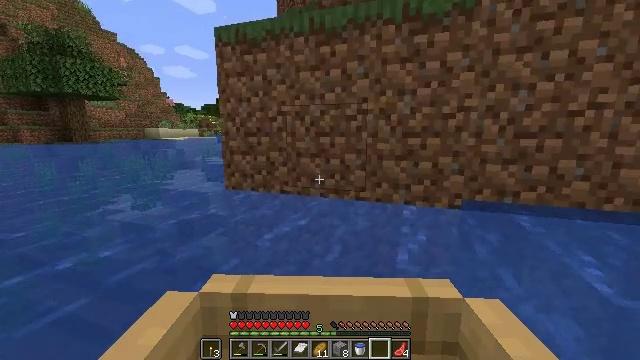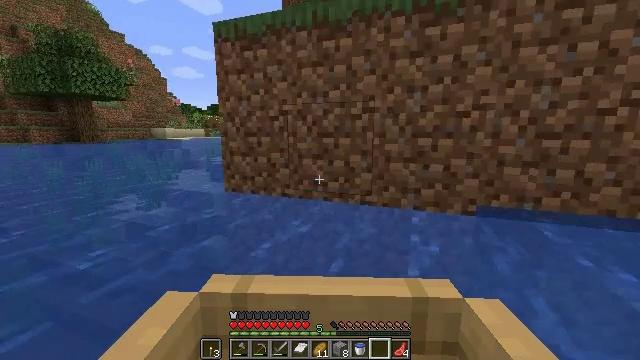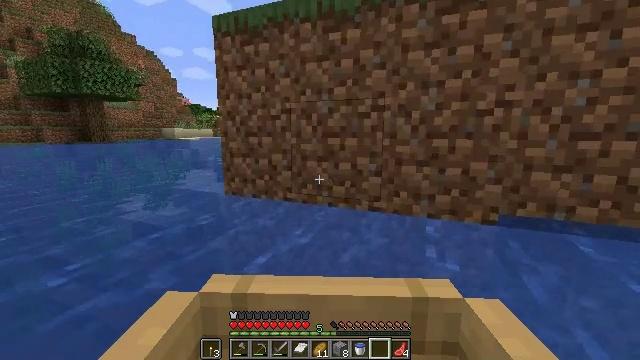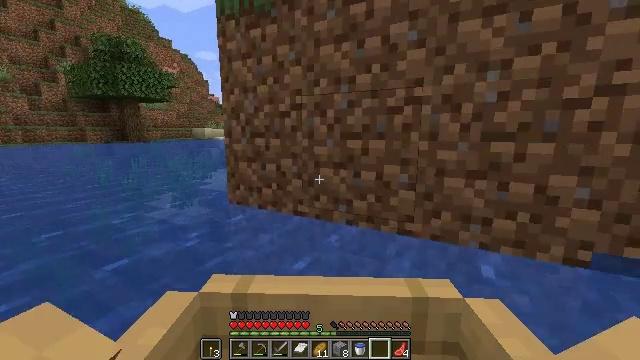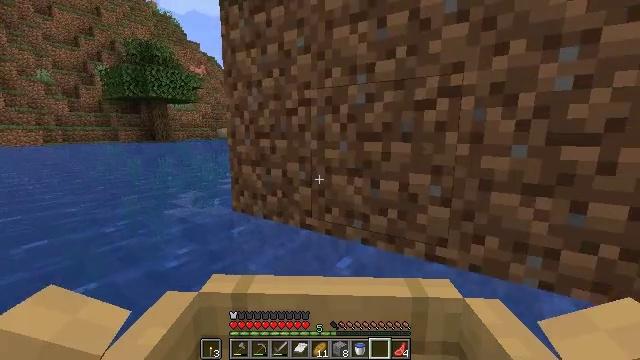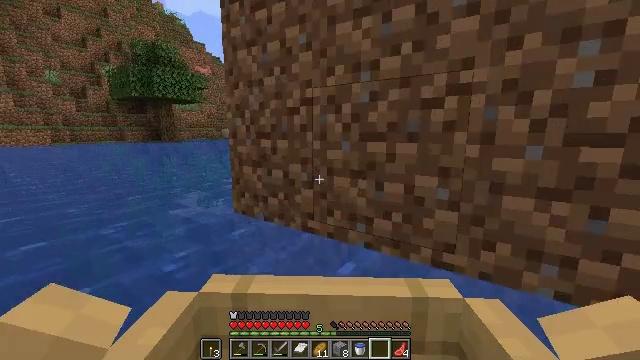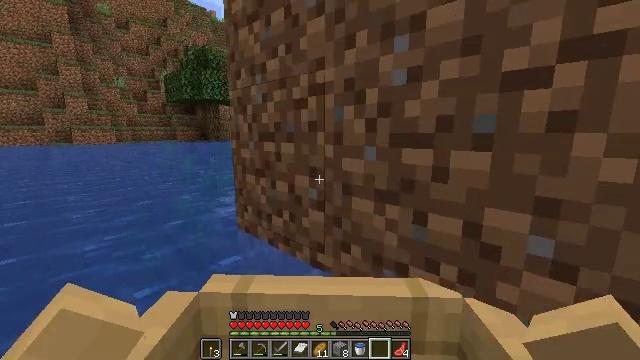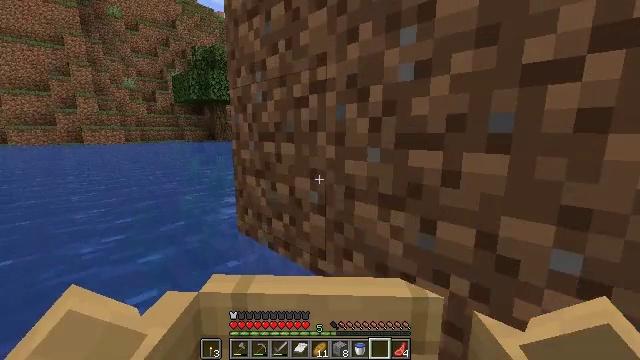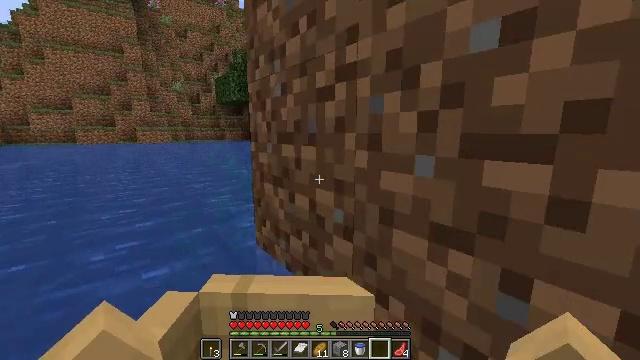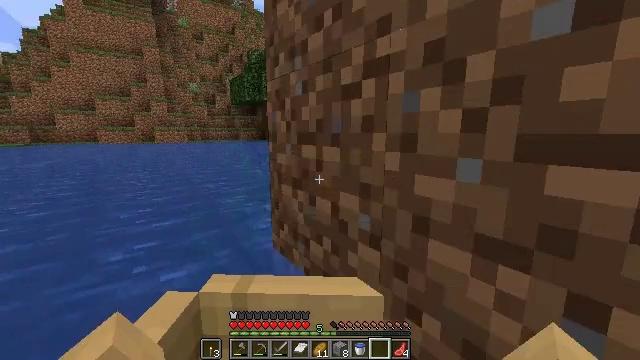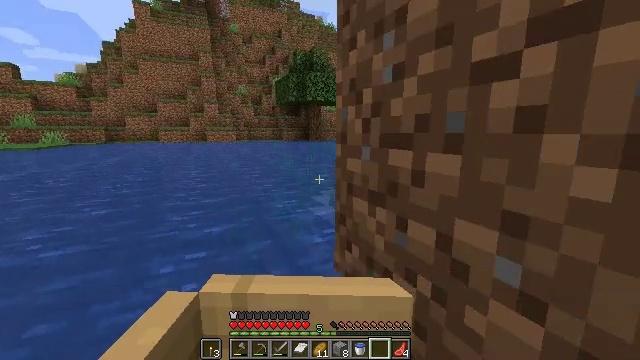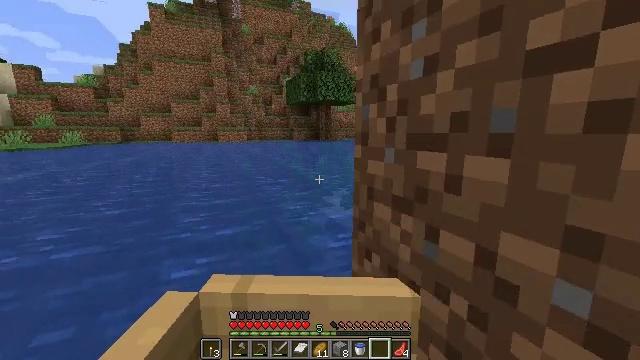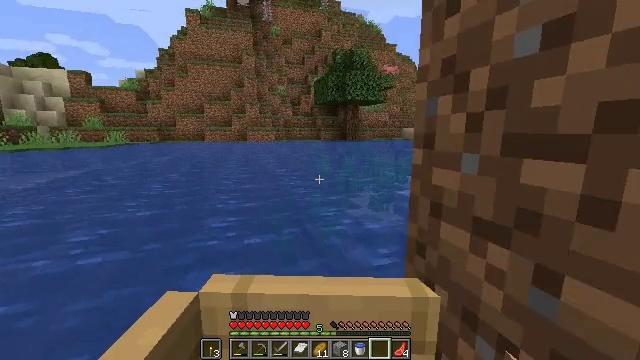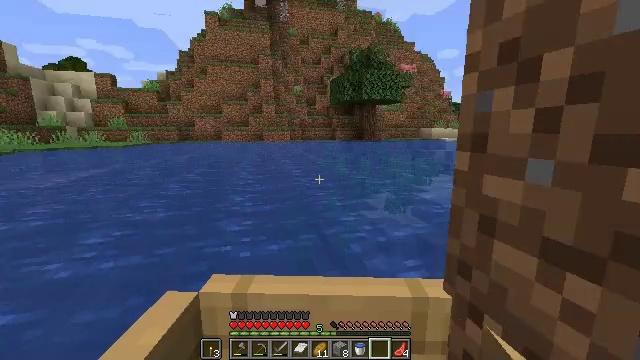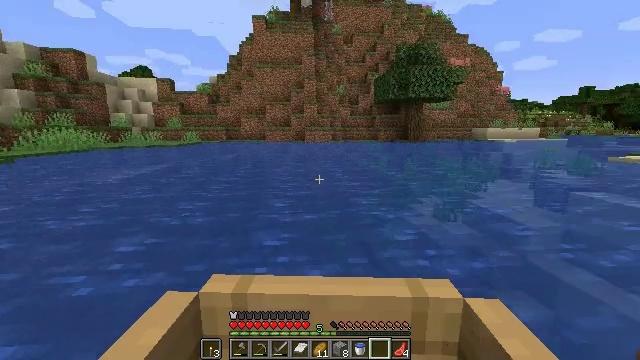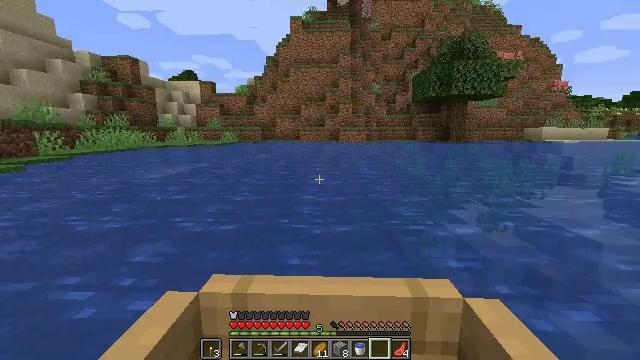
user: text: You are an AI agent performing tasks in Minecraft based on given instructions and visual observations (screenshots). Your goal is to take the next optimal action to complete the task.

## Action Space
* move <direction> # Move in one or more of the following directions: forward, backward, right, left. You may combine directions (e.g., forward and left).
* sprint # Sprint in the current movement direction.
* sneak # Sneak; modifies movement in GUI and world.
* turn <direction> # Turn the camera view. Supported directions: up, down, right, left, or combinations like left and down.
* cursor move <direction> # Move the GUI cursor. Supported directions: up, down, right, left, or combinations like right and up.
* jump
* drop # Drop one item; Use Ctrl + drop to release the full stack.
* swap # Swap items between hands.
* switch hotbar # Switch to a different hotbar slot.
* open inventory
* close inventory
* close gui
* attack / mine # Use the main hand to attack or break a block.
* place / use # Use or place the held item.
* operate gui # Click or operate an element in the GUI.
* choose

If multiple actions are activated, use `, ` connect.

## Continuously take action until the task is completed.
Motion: motion action
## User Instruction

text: Clear away tall grass.
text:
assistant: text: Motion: move forward and move left
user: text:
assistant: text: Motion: move forward and move left
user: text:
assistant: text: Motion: move forward and move left
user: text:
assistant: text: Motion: move forward and move left
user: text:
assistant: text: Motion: move forward and move left
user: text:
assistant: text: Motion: move forward and move left
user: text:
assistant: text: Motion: move forward
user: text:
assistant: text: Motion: move forward
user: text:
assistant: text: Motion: move forward
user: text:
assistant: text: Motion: move forward and move left
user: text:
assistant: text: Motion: move forward and move left
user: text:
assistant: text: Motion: move forward and move left
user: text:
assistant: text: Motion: move forward and move left
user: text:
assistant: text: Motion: move forward and move left
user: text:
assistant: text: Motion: move forward
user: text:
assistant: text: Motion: move forward
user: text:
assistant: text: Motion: move forward
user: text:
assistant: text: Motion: move forward
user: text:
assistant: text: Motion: move forward
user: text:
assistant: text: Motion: move forward
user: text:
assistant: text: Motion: move forward
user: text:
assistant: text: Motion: move forward
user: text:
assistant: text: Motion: move forward
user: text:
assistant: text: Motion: move forward
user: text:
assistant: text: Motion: move forward
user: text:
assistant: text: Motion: move forward
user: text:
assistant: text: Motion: move forward and move right
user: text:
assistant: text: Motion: move forward and move right
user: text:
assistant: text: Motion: move forward and move right
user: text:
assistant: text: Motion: move forward and move right